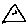
Label: triangle